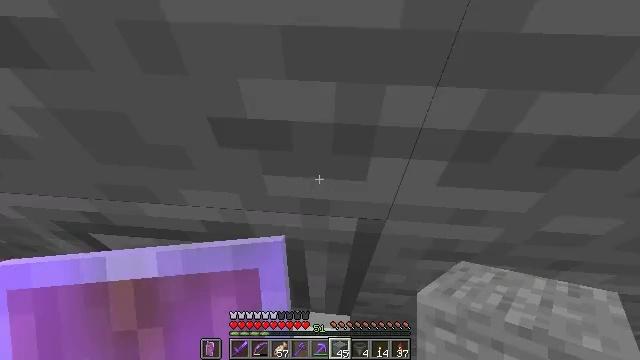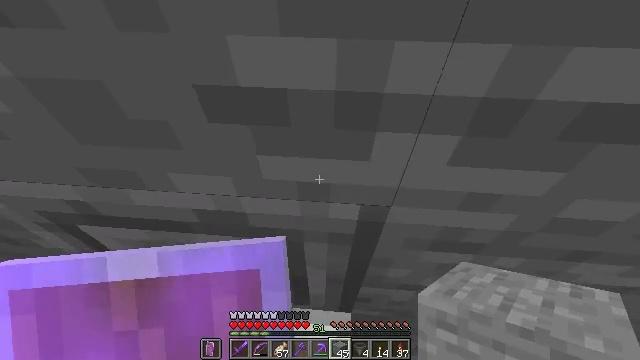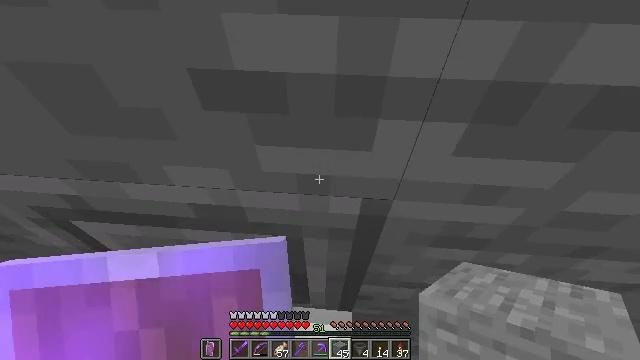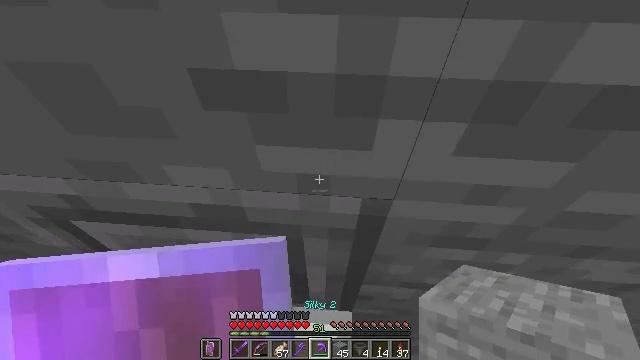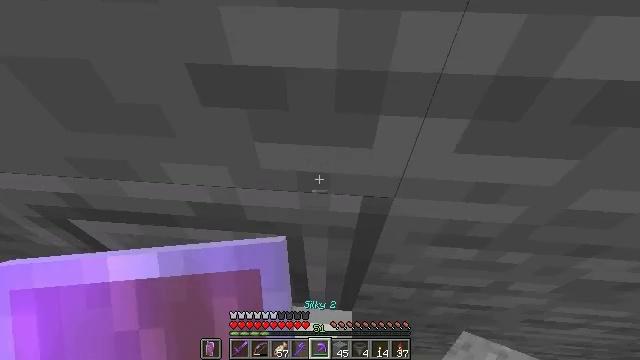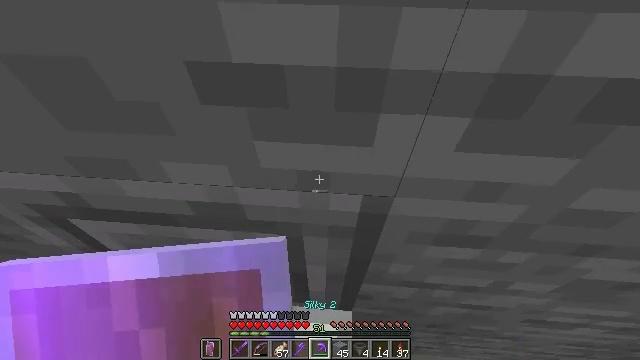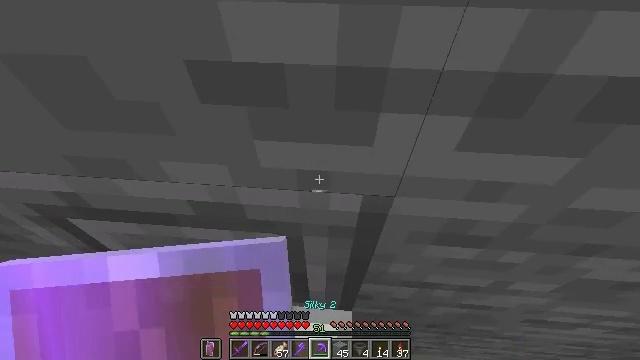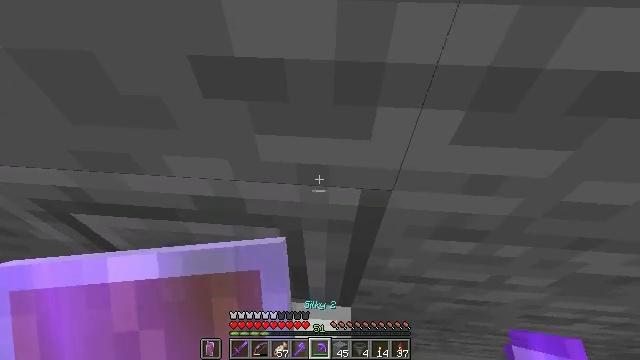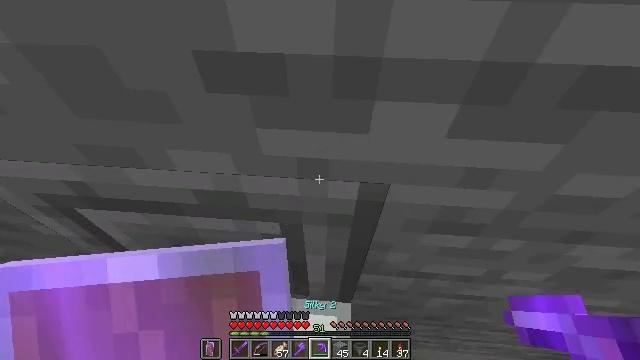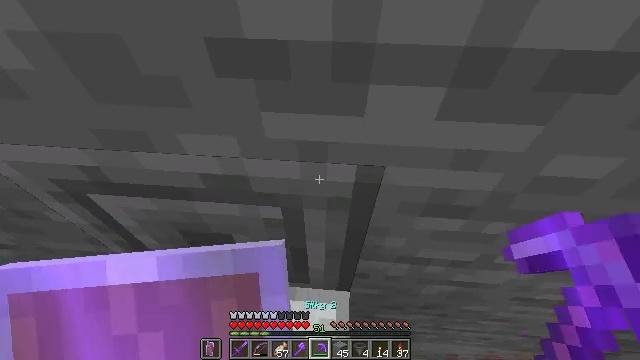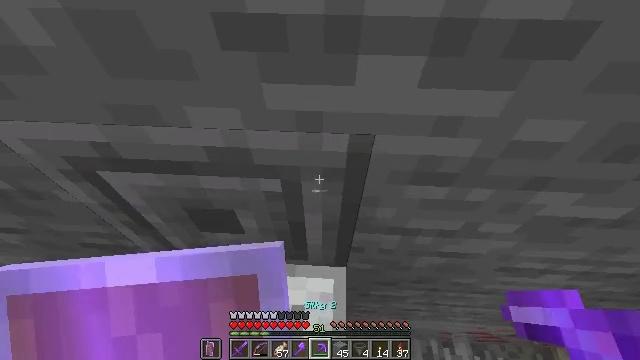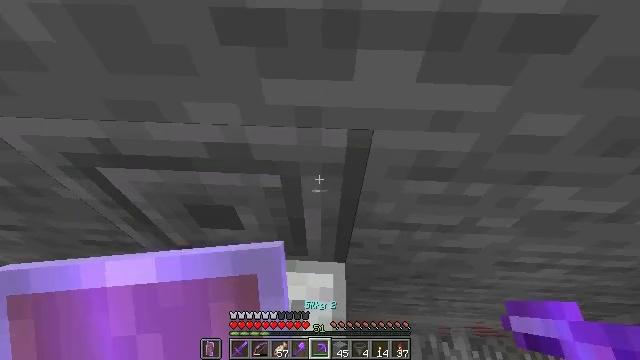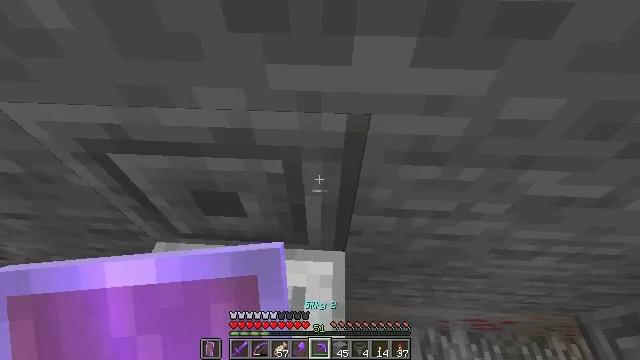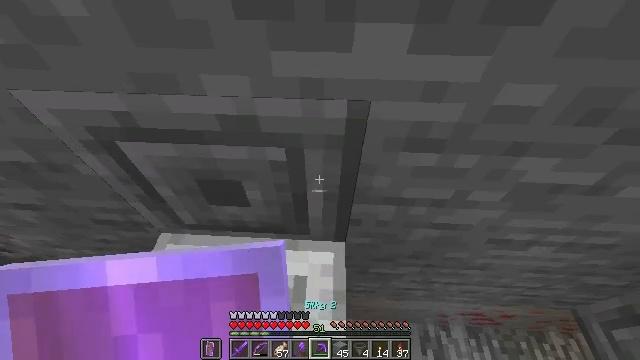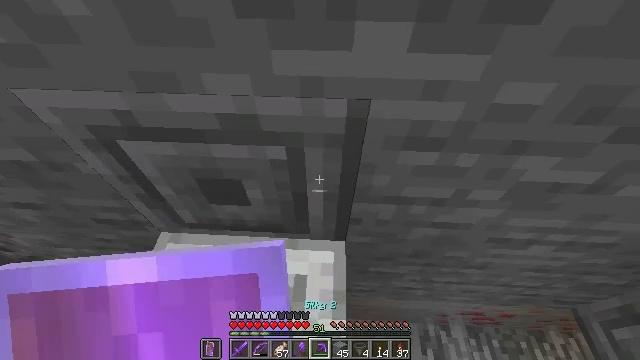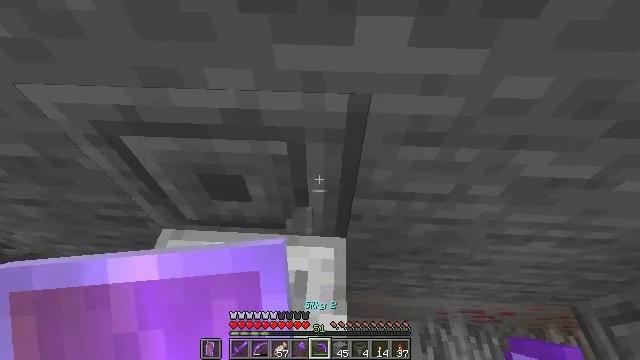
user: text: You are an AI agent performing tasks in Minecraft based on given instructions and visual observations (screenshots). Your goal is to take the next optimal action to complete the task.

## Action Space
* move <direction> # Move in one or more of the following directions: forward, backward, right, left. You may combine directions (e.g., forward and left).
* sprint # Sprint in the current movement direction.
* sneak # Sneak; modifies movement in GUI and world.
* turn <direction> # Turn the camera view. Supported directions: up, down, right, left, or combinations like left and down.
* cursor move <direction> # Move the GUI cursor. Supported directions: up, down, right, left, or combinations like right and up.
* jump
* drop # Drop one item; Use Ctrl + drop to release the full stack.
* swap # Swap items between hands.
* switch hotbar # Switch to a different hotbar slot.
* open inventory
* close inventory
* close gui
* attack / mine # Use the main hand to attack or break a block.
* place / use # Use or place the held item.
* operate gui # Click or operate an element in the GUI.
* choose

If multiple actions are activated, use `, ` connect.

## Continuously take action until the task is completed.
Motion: motion action
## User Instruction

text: Gather chiseled stone bricks from ruins.
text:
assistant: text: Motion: sneak
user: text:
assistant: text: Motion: sneak
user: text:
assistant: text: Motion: sneak
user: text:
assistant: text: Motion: sneak
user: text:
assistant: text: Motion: sneak
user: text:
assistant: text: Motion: sneak
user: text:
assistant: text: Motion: move back, sneak
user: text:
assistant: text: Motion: move back, sneak
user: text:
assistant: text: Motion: move back, sneak
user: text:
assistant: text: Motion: move back, sneak, turn right and down
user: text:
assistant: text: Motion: move back, sneak
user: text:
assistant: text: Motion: sneak
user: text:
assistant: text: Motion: sneak
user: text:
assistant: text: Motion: sneak
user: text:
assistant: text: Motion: sneak, attack / mine
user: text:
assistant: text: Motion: sneak, attack / mine
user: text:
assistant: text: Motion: sneak, attack / mine
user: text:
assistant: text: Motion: sneak, attack / mine
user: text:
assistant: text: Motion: sneak, attack / mine
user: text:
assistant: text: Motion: sneak, attack / mine
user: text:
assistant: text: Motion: sneak
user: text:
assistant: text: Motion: move forward, sneak
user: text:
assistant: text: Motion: move forward, sneak
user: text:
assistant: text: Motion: move forward, sneak
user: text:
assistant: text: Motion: sneak